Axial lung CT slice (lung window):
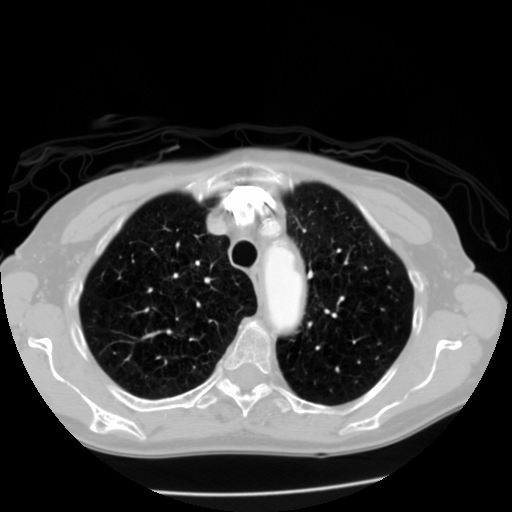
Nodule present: no